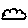
Label: cloud